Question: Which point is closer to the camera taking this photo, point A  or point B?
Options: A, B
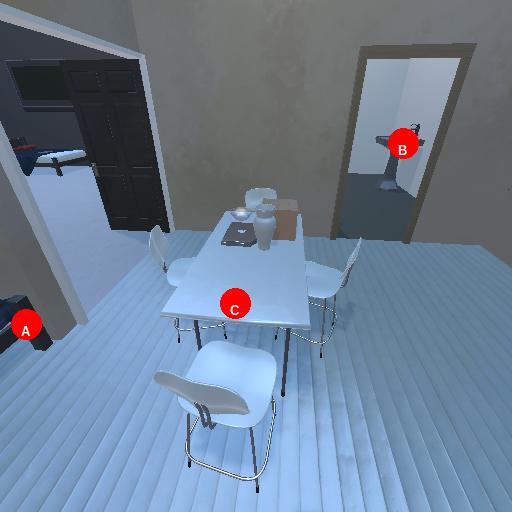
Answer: A